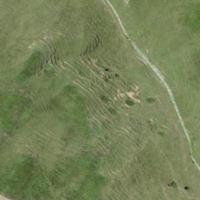
EUNIS habitat code: 26
Species observed at this site:
Carduus defloratus